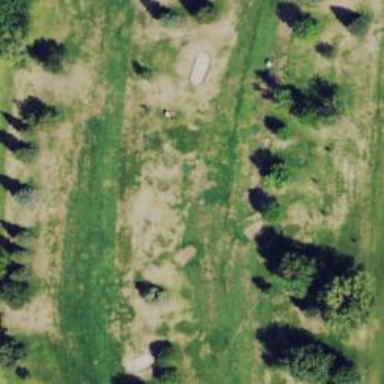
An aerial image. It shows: View of golf hole.